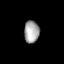
Tissue: lung
Cell type: Epithelial cells
Senescence score: 0.228
Nuclear area (px): 329
Mean DAPI intensity: 165.24